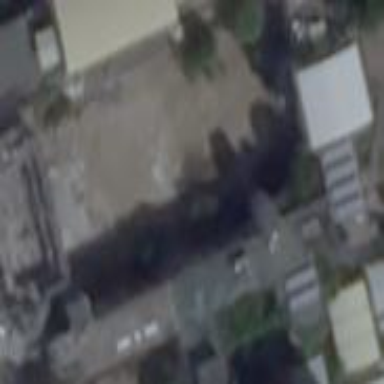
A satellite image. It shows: School building.